Question: How should I debug TypeScript files in ASP.NET 5?
Suppose solution layout as on the following picture. Notice .ts Scripts are outside wwwroot folder and compiled .js file is getting there via Grunt task.
The task also creates .map file which references the original .ts files.
Note however that reference goes outside wwwroot (../Scripts/app.ts). This obviously doesn't work in a browser.
Any idea?

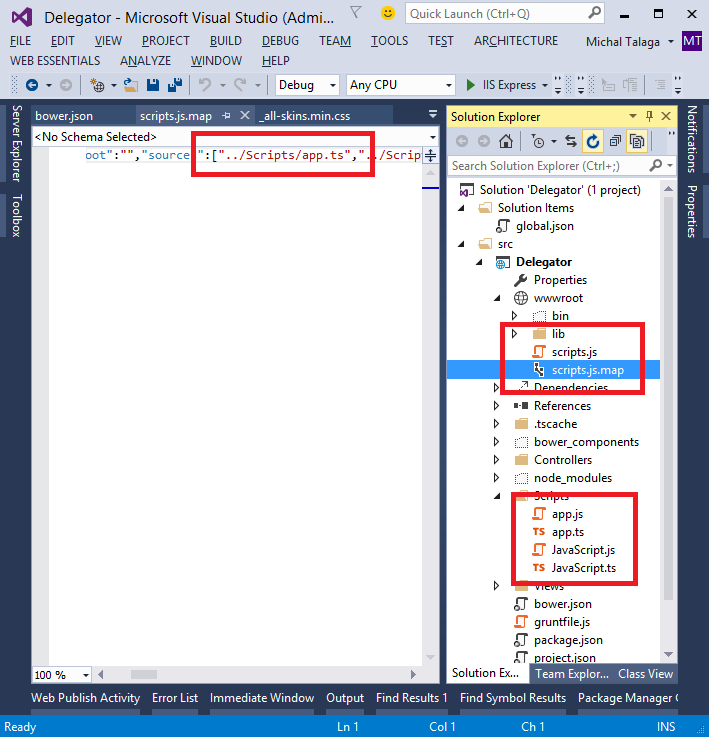
Answer: I added the following action to one of my controllers, where 'appEnvironment' is an 'IApplicationEnvironment' injected into your controller:
'''
#if DEBUG
[ExcludeFromCodeCoverage]
[Route("Scripts/{*pathInfo}", Order = 500)]
public IActionResult TestTypescript(string pathInfo, System.Threading.CancellationToken cancellationToken)
{
var path = appEnvironment.ApplicationBasePath + "/Scripts/" + pathInfo;
if (System.IO.File.Exists(path) && pathInfo.EndsWith(".ts"))
{
return File(path, "application/javascript");
}
else
{
return HttpNotFound();
}
}
#endif
'''
Conveniently, the new web servers strip out the ../ (I'm assuming for security purposes), so you don't even have to worry about having them in the Route. (Note that you need to not have a '[RoutePrefix]' attribute on the controller itself for these paths to work.)